Question: I have a site using SignalR(rc1) on IIS8/Windows Server 2012. It runs pretty ok, except that it appears to be falling back to serverSentEvents and I want web sockets real bad.
I see a signalr/negotiate GET with a 200 response:
{"Url":"/signalr","ConnectionId":"b274f430-7d19-40b8-b448-4ea346042547","KeepAlive":15.0,"DisconnectTimeout":40.0,"TryWebSockets":true,"WebSocketServerUrl":null,"ProtocolVersion":"1.1"}
Then I see a signalr/connect GET with a 500 and an exception "Not a web socket request":
www.xxxxxx.com/signalr/connect?transport=webSockets&connectionId=56dc6212-387c-43b2-8555-6f8787c9cf17&connectionData=%5B%7B%22name%22%3A%22orderhub%22%7D%2C%7B%22name%22%3A%22systemhub%22%7D%5D&tid=6
Trying to load the link directly gives the following ysod:

Then it starts using serverSentEvents! Any ideas? Thanks in advance.
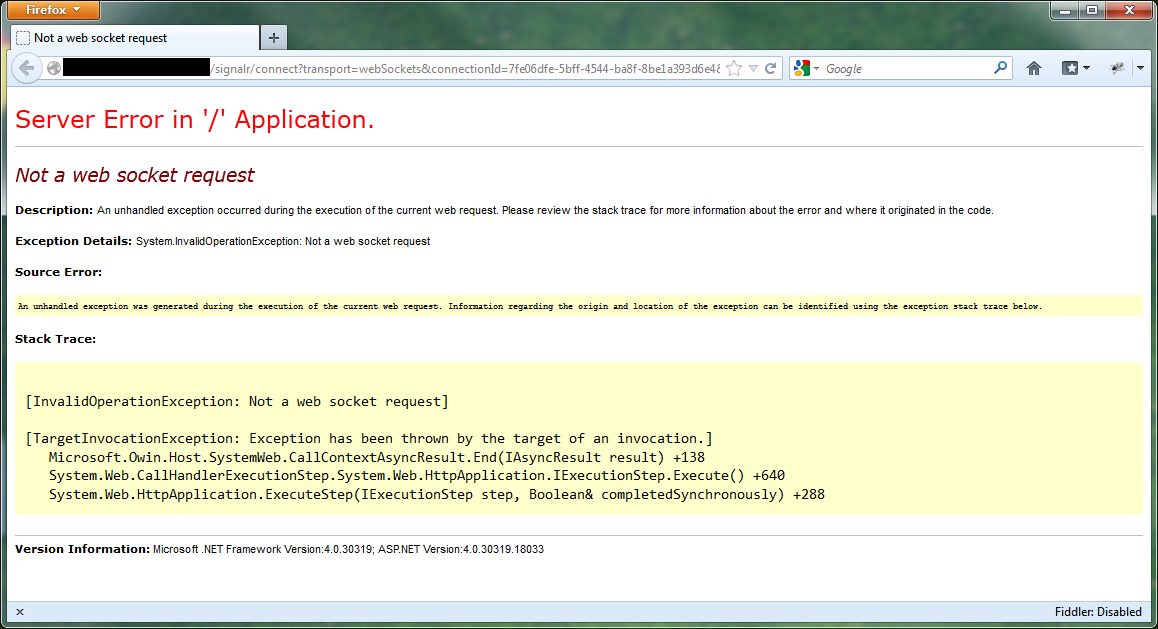
Answer: Our server is behind a loadbalancer. The loadbalancer only accepts HTTP requests on port 80. I've updated the loadbalancer to accept all types of TCP connections on port 80.